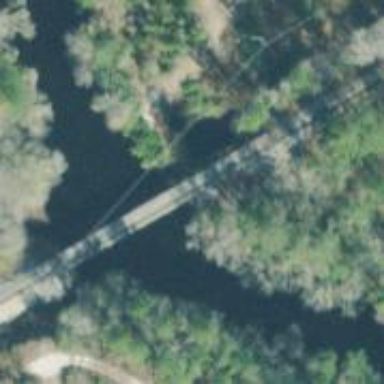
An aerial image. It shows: Railway bridge.